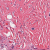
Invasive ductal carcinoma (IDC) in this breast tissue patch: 1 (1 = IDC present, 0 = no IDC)